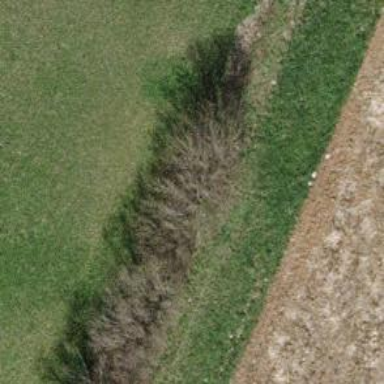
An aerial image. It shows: Row of trees in natural setting.